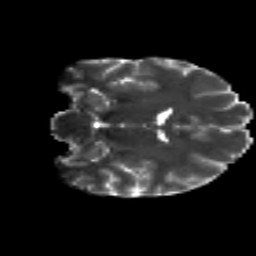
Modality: T2w
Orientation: coronal
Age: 22
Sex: male
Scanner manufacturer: siemens
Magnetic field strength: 3 T
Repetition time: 8.8 s
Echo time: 0.085 s